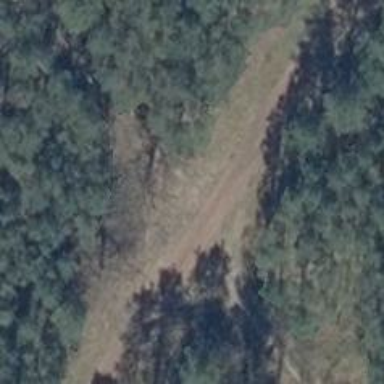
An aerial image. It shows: Forestry track with grade 4 track type suitable for forestry vehicles.